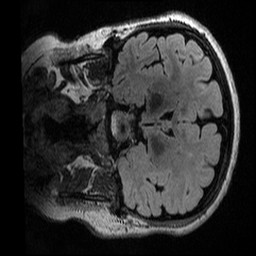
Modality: T2w
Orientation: coronal
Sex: female
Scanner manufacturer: ge
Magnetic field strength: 3 T
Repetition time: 6 s
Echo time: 0.1279 s